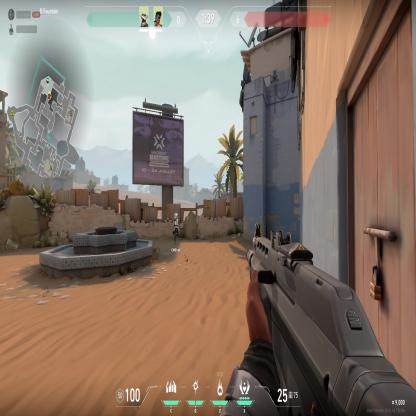
Label: teammate